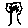
Label: tree